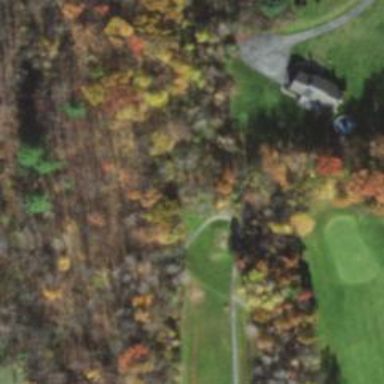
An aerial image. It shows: Path used for both walking and golf.